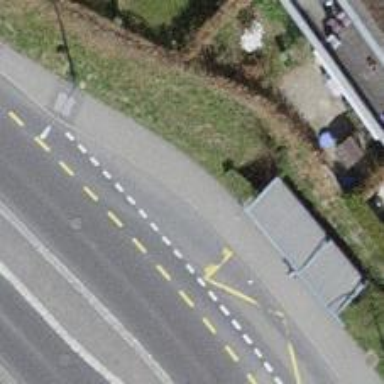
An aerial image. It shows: Asphalt platform for public transport with shelter.